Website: apple
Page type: review-order
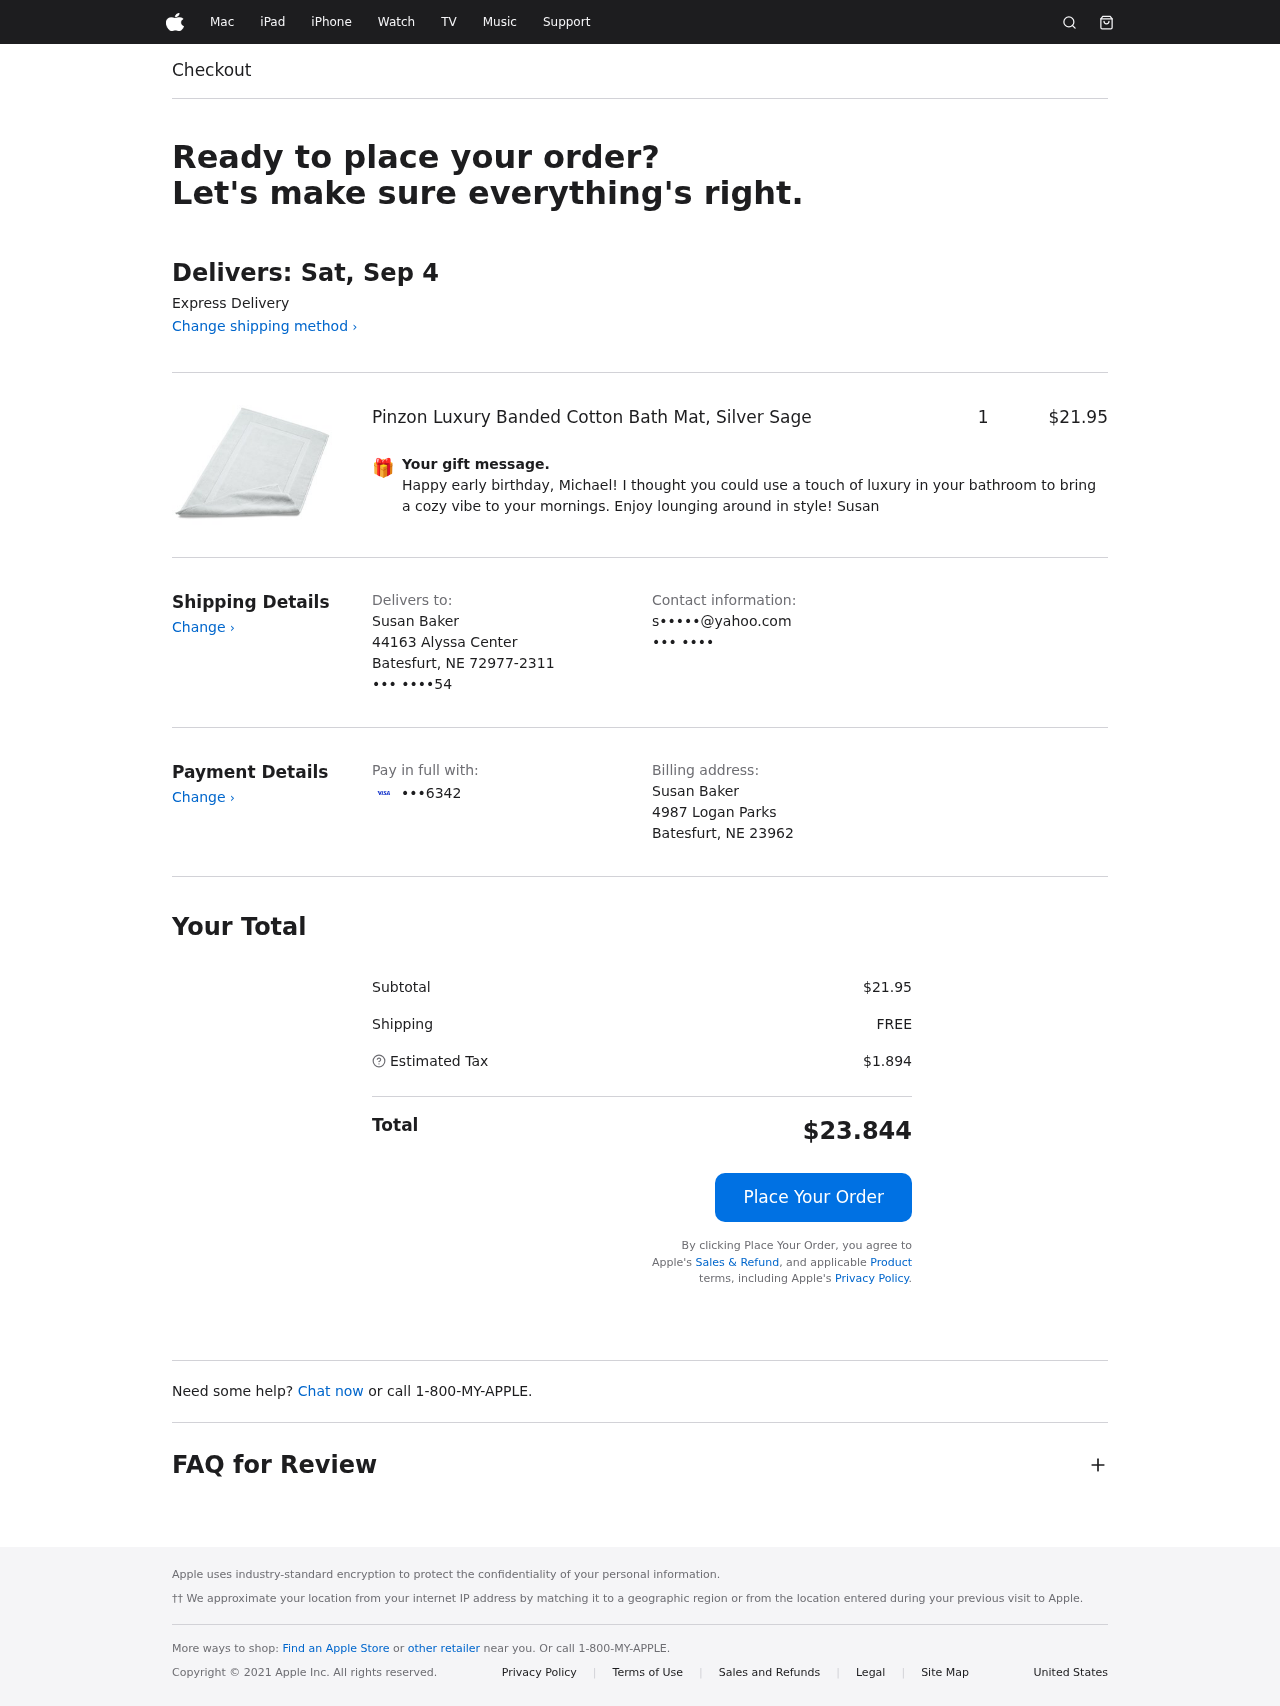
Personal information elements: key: PII_CARD_LAST4
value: •••6342
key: PII_CITY
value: Batesfurt
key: PII_EMAIL
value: s•••••@yahoo.com
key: PII_FULLNAME
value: Susan Baker
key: PII_GIFT_MESSAGE
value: Happy early birthday, Michael! I thought you could use a touch of luxury in your bathroom to bring a cozy vibe to your mornings. Enjoy lounging around in style! Susan
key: PII_PHONE
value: ••• ••••54
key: PII_PHONE_ALT
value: ••• ••••
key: PII_POSTCODE2
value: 23962
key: PII_POSTCODE_FULL
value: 72977-2311
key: PII_STATE_ABBR
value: NE
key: PII_STREET
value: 44163 Alyssa Center
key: PII_STREET2
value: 4987 Logan Parks
Product elements: key: PRODUCT1_NAME
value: Pinzon Luxury Banded Cotton Bath Mat, Silver Sage
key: PRODUCT1_PRICE
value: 21.95
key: PRODUCT1_QUANTITY
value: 1
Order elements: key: ORDER_DELIVERY_DATE
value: Delivers: Sat, Sep 4
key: ORDER_SUBTOTAL
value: $21.95
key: ORDER_SHIPPING_COST
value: FREE
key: ORDER_TAX
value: $1.894
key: ORDER_TOTAL
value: $23.844